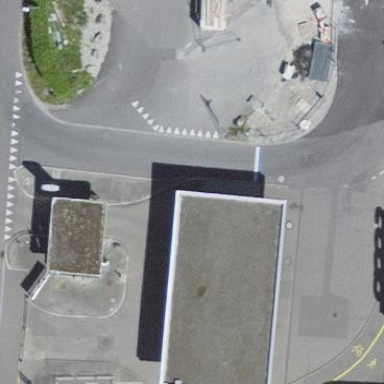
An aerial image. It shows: View of roof of building.